Question: I have asked this question ever before and it seems I didn't 100% resolved it. Please see link
<URL>, I disable the IIS logs, but it seems still load slowly.
I have a asp.net website, there is a searchResult.aspx, it runs a sql script to retrieve data from MS SQL server database, and then put the data into a HTML format, the website has been deployed in IIS7.5 Server. I have implemented both static and dynamic compression, that means all my js, css and aspx page have been compressed before rendered to browser.
Unfortunately the searchResult.aspx return very slow, if search for a big word, like biography, it averagely takes more than 10 seconds to return. and I used firebug Net to trace it, the blocking, DNS Lookup, Connecting and Sending all take no more than 10ms, but the Waiting takes over 10 seconds. So I added some code to the beginning and end of function Page_Load(object sender, EventArgs e) and also the begining and end of HTML body element, like below:
'''
protected Stopwatch stopwatch = new Stopwatch();
protected void Page_Load(object sender, EventArgs e)
{
stopwatch.Start();
....
stopwatch.Stop();
timeForSearch = stopwatch.Elapsed.Milliseconds;
}
<body>
<%
stopwatch.Reset();
stopwatch.Start();
%>
....
<%stopwatch.Stop();%>
<%=timeForSearch%>+<%=stopwatch.Elapsed.Milliseconds%>= <%=stopwatch.Elapsed.Milliseconds + timeForSearch%>
'''

OK, you can see the pic, the highlight is the millinseconds elapsed, but why it took 4.8 seconds to load.
Any help will be appreciated.
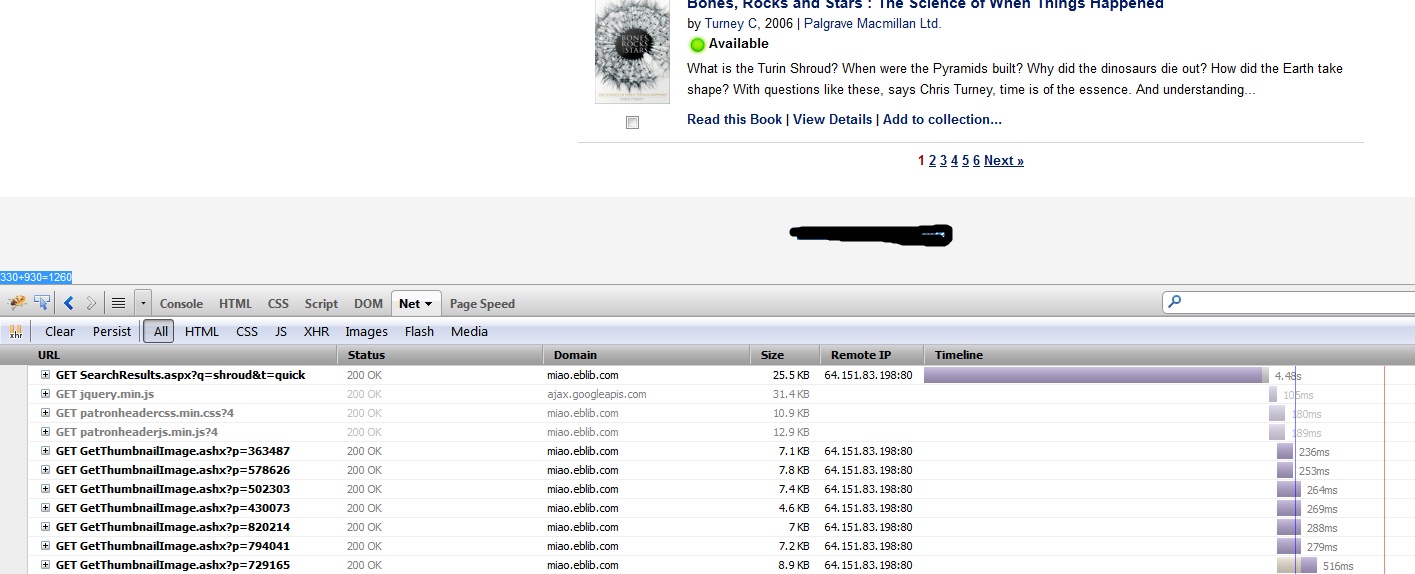
Answer: Ok, I thought I found out the reason why the search page load slowly, just all of your concerns, it is because of SQL script, the reason why I didn't notice it is because the code error, I used the
'''
stopwatch.Elapsed.Milliseconds
'''
Actually I should use
'''
stopwatch.ElapsedMilliseconds
'''
The difference between them are in <URL> method takes sometimes more than 5, or 7 seconds to load according to the search term.
So I will need to improve the sql script, cause it is very big, so I will not write down it. Anyway thanks all you guys, I was inspired by your concerns.